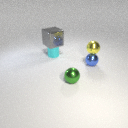
small cyan metal cylinder behind small blue metal sphere